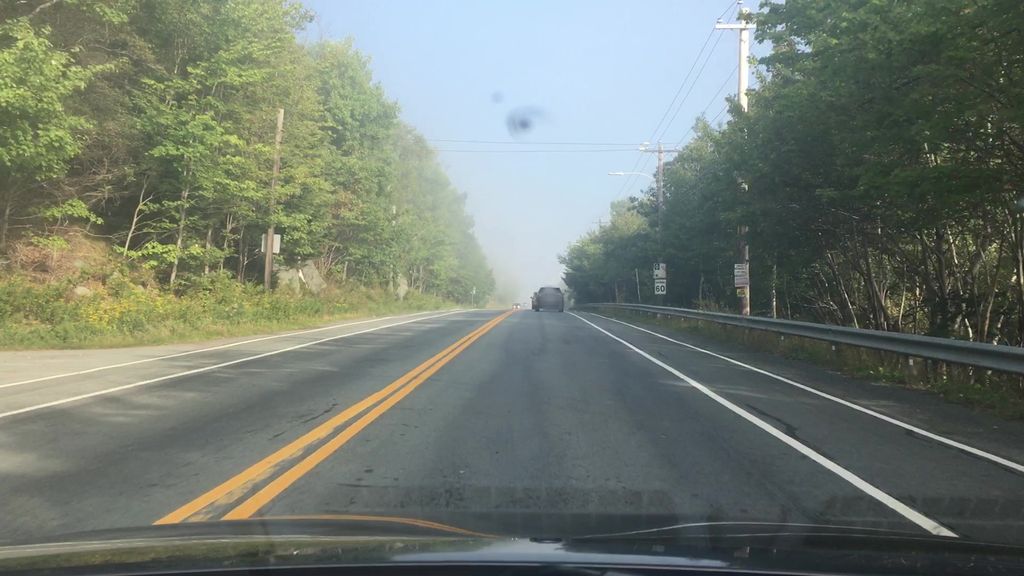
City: halifax